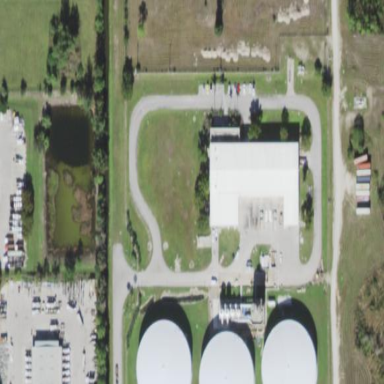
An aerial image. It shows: Man-made water works facility.